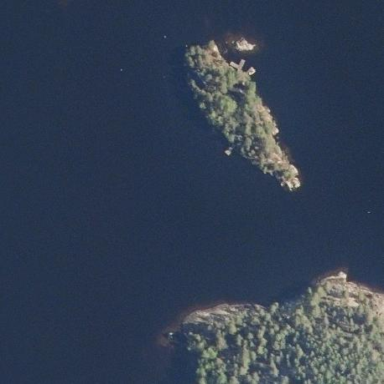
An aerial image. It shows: Islet.